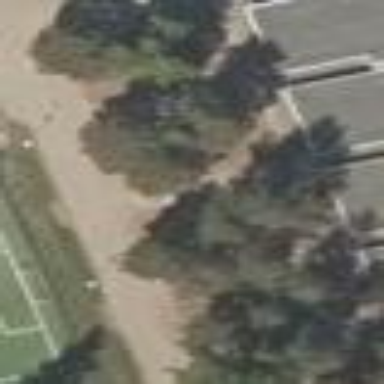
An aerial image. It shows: Recreation ground with sandy surface.